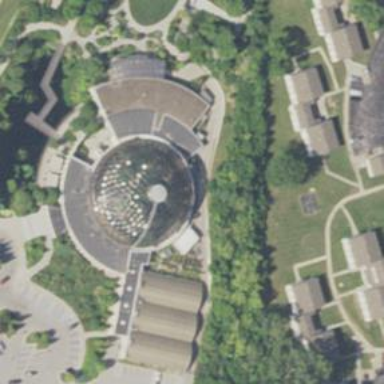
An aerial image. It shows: Building within botanical garden.